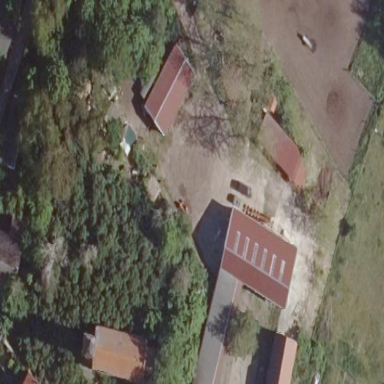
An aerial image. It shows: Farmyard area.